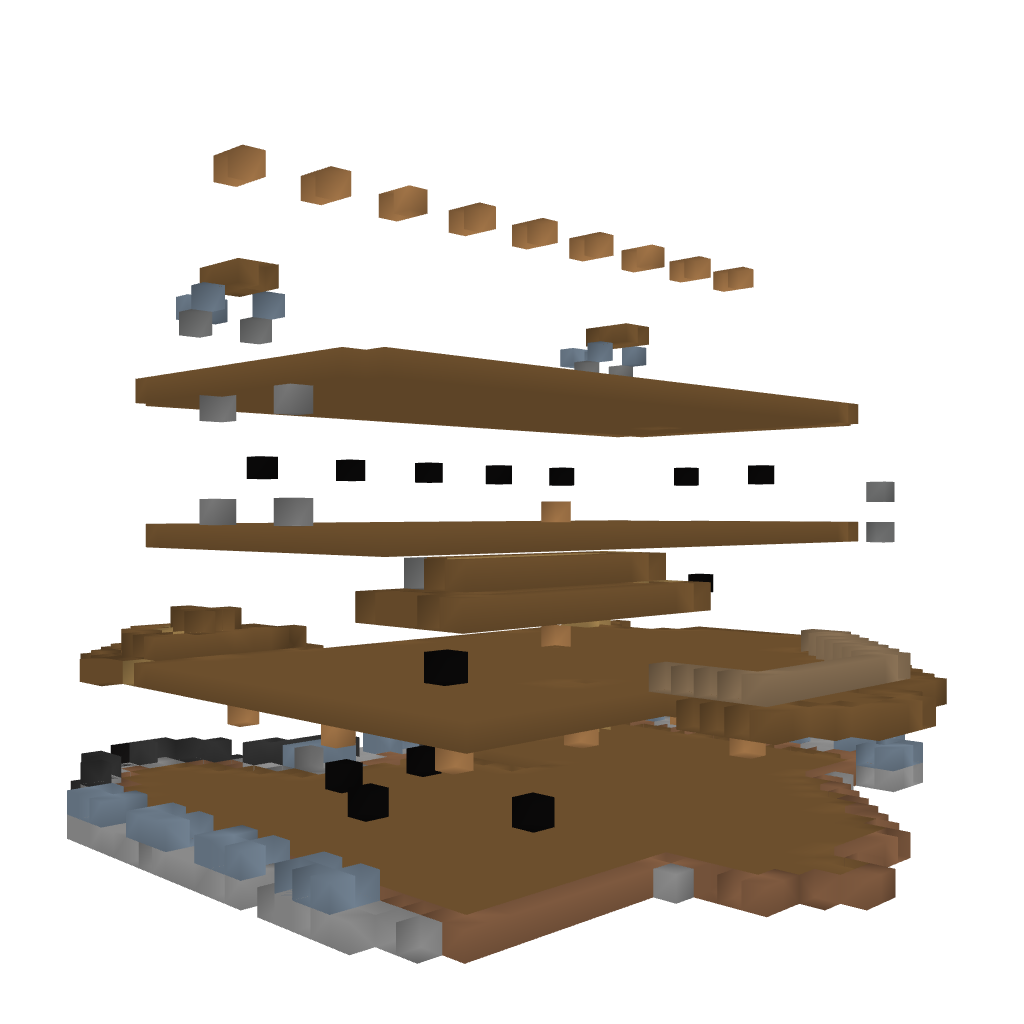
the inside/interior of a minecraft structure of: Halloween Mansion 1.7.x (house only)